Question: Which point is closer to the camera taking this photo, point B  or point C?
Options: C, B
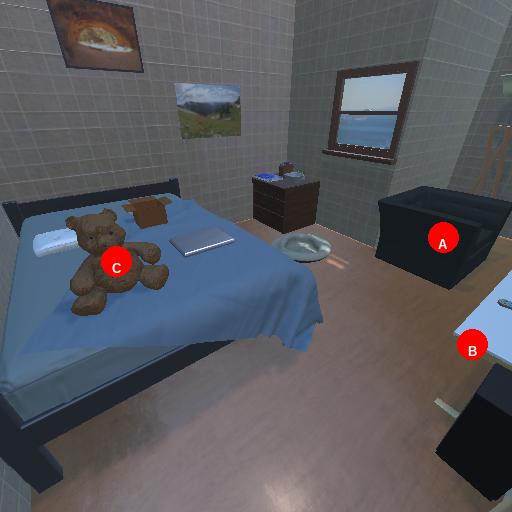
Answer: C